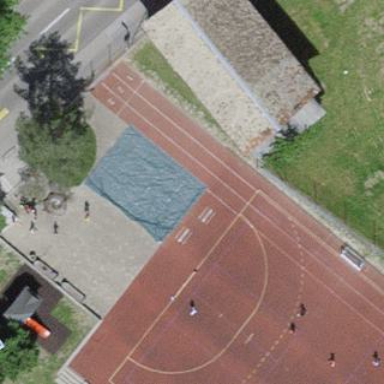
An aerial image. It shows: Athletics pitch used for leisure sports activities.